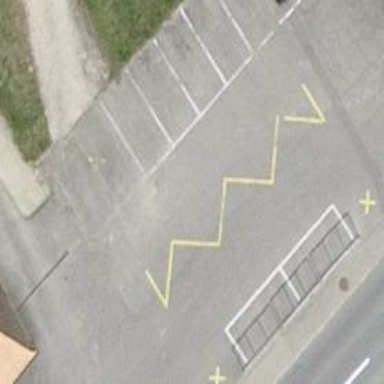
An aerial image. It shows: Bus stop with designated public transport stop position.